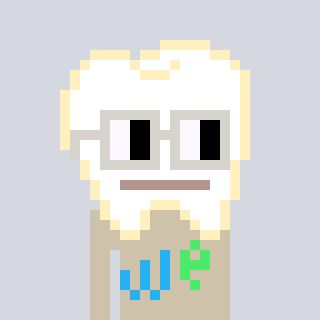
a pixel art character with square light gray glasses, a tooth-shaped head and a bege-colored body on a cool background